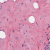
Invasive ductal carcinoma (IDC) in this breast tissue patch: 0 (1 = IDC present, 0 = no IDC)